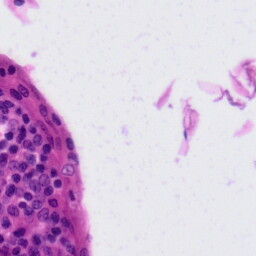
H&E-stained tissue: Tonsil